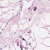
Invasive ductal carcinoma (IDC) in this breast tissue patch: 0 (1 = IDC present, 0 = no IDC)